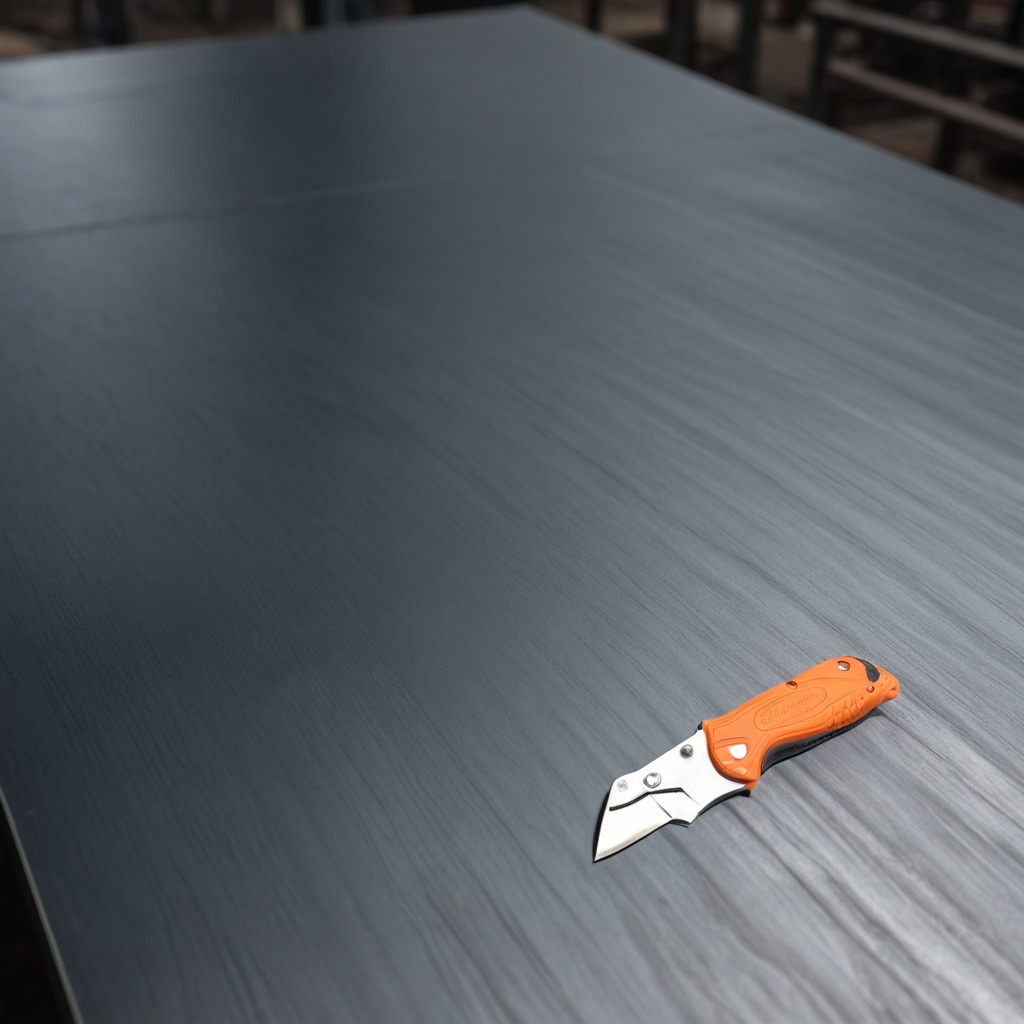
A utility knife is lying on the cold steel table in a mining workshop.